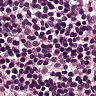
Metastatic tissue present: no